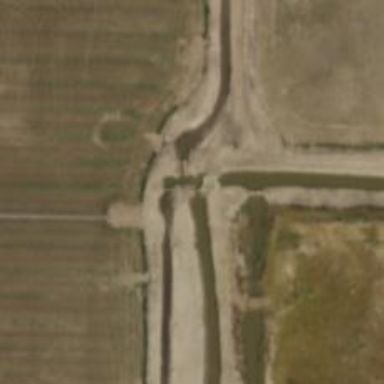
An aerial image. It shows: Sluice gate on waterway.